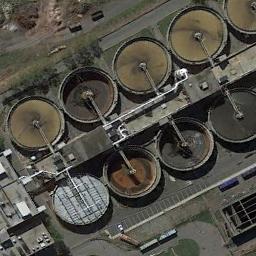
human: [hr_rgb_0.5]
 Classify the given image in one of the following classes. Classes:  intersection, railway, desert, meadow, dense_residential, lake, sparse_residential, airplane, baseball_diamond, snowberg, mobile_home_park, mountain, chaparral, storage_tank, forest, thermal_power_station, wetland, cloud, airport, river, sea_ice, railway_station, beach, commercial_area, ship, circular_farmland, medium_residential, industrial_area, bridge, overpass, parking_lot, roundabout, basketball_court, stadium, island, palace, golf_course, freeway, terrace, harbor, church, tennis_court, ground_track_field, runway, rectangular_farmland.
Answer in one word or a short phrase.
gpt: storage_tank